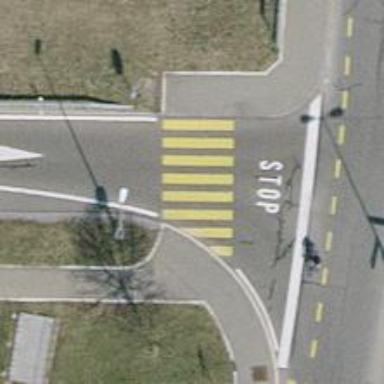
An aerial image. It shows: Uncontrolled and marked road crossing.